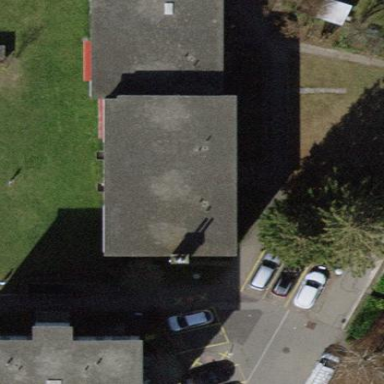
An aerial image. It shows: Terrace building.